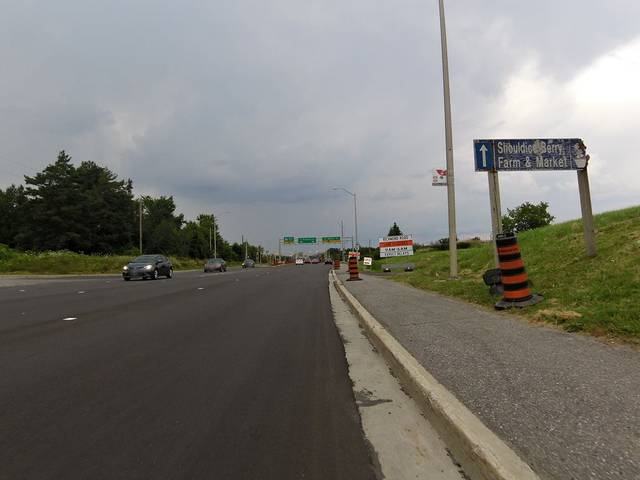
Region: Canada
Coordinates: 45.332, -75.814